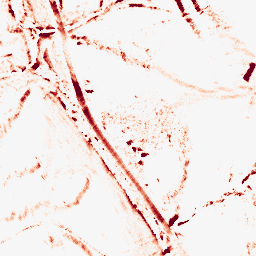
Category: morphological
Decomposition family: morphological_diamond
Decomposition parameters: operation: opening
radius: 5
Upsampling method: cubic_catmull_rom
Upsampling parameters: scale: 4
Upsampling scale: 4